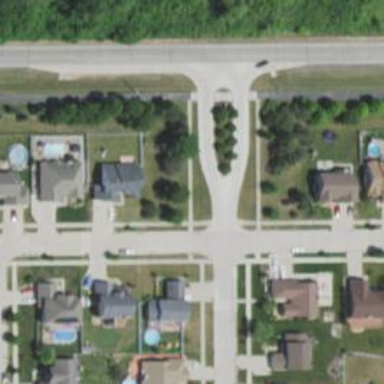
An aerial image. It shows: Unmarked crossing on asphalt footway.